Interaction volume radius: 10 \u00c5
Interaction volume height: 15 \u00c5
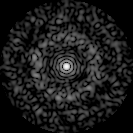
Disorder parameter: 0.8413